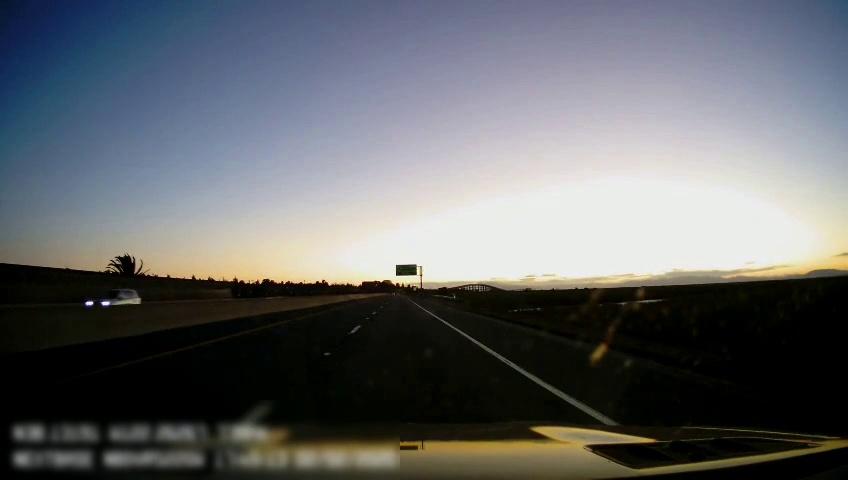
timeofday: Dusk/Dawn/Twilight
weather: Sunny
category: Drivable Space
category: Vehicles | SUV
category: Lanes | Current Lane
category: Lanes | Current Lane
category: Lanes | Alternate Lane
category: Lanes | Alternate Lane
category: Traffic | Signs